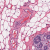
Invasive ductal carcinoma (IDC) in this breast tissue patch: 0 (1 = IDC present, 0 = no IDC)